Field crop: maize
Growth stage: 2
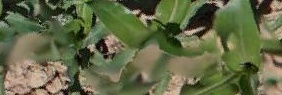
Species: maize